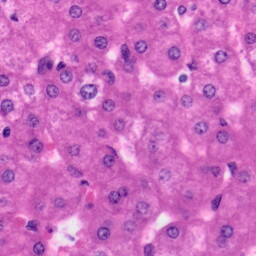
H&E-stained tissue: Liver